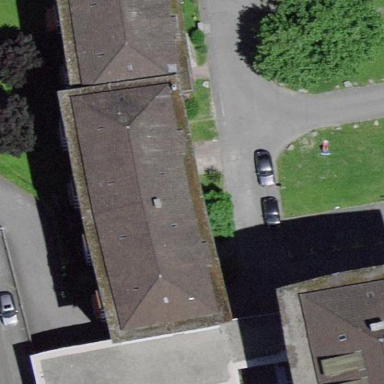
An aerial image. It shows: Building with apartments featuring hipped roof made of roof tiles.